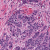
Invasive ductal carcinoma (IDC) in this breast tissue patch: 1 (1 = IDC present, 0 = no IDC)